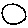
Label: circle